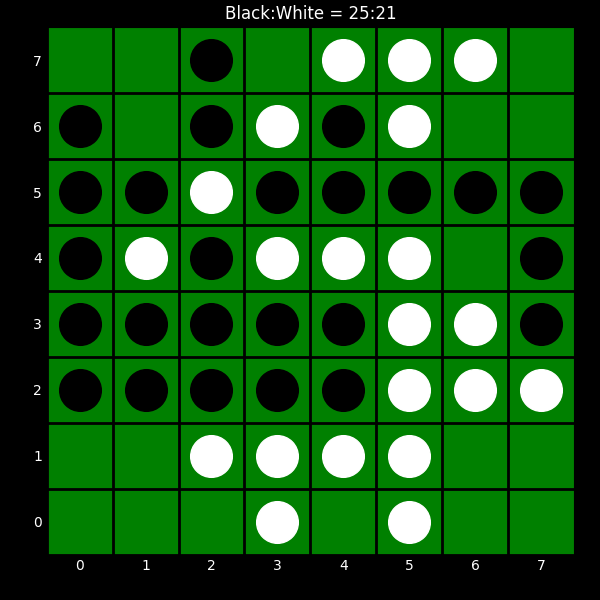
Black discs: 25
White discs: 21